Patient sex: M
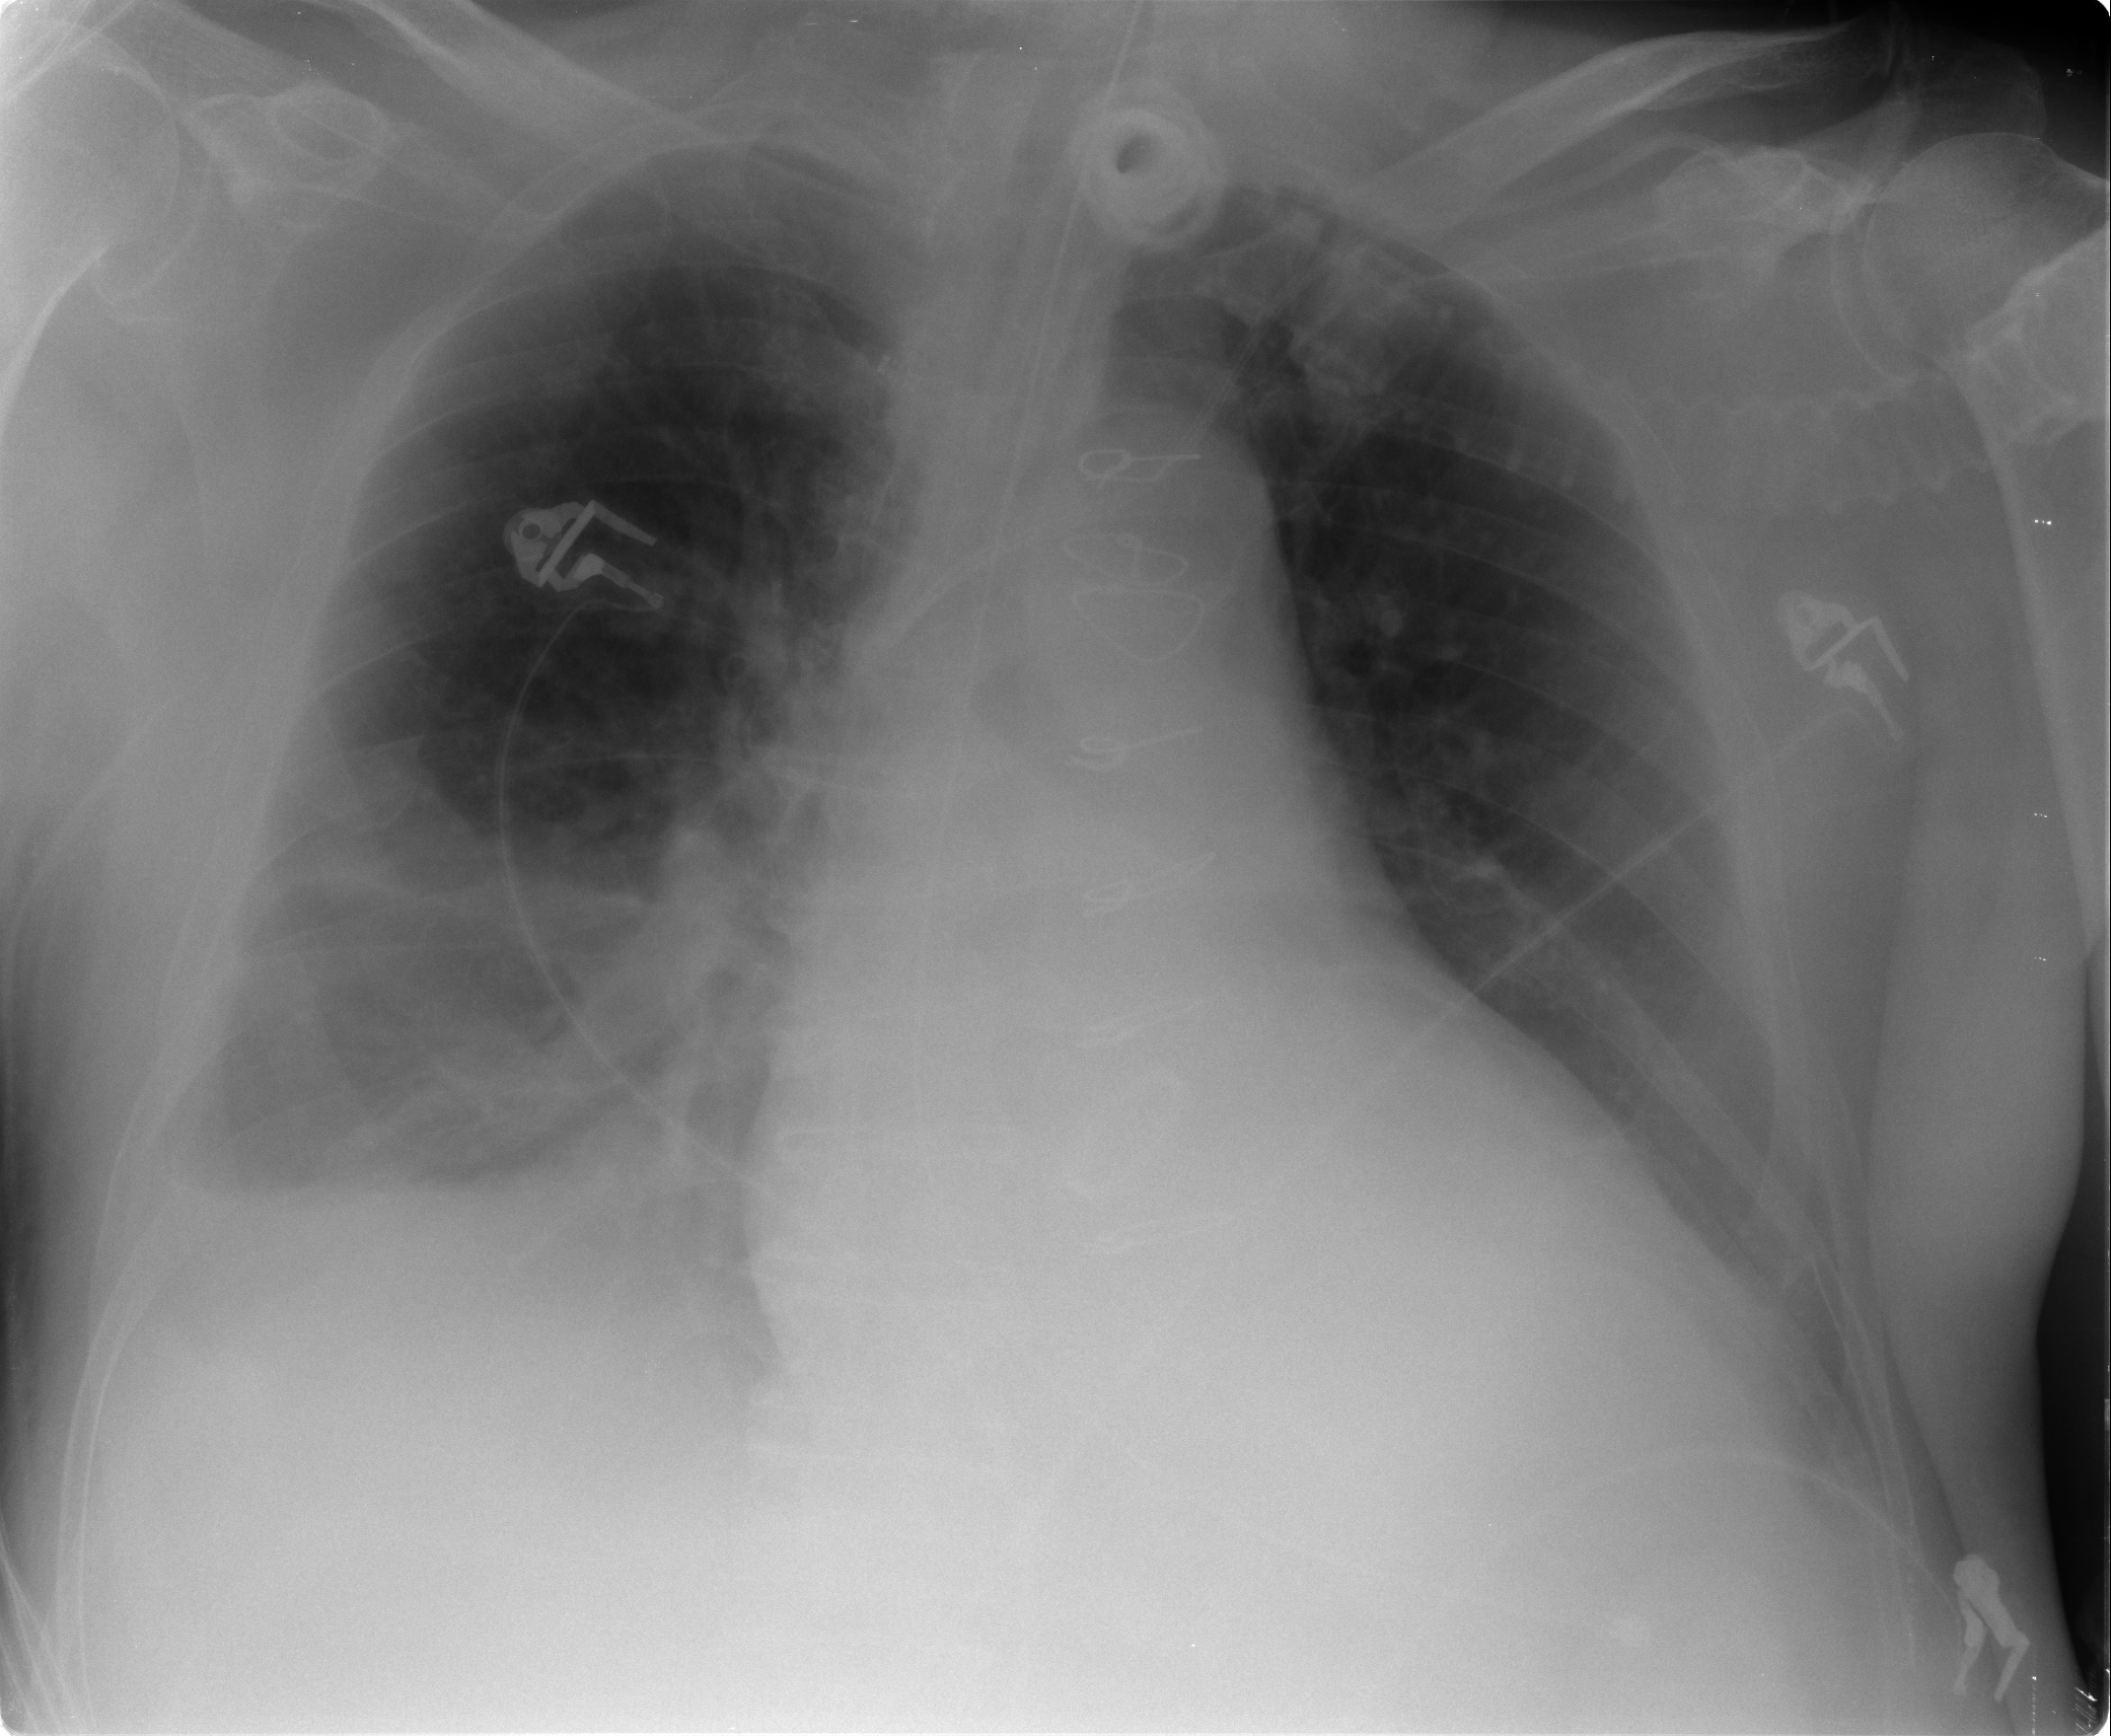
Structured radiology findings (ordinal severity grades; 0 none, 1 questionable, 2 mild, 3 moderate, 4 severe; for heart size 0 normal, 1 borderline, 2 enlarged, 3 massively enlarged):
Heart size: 2
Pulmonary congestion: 0
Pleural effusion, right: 2
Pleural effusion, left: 1
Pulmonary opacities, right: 0
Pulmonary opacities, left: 0
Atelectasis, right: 3
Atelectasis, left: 1